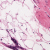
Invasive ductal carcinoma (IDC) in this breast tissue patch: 0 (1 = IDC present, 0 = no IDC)